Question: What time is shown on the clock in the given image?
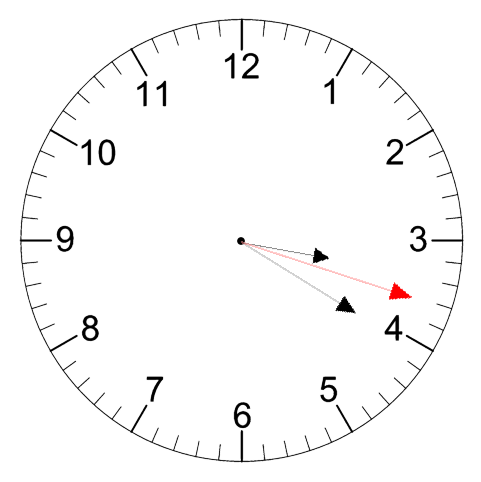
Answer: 03:20:18